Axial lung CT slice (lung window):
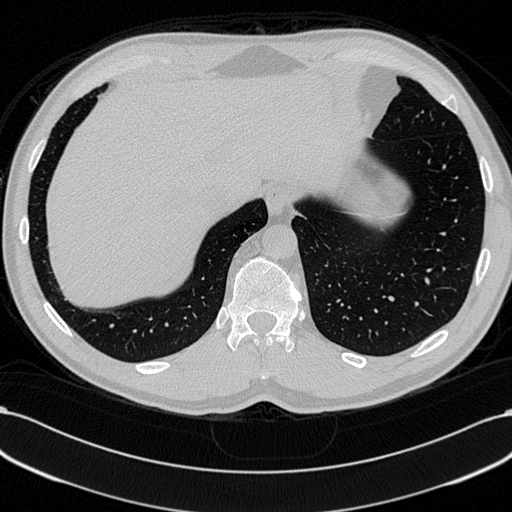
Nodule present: no